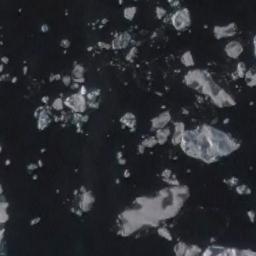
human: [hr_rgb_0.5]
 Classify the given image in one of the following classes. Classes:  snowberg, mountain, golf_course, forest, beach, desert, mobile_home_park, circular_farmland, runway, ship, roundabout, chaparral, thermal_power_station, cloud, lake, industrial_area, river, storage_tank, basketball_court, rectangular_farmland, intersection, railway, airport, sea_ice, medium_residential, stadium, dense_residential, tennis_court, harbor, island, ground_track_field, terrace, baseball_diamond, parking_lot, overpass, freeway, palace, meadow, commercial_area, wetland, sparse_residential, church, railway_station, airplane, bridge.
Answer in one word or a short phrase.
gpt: sea_ice